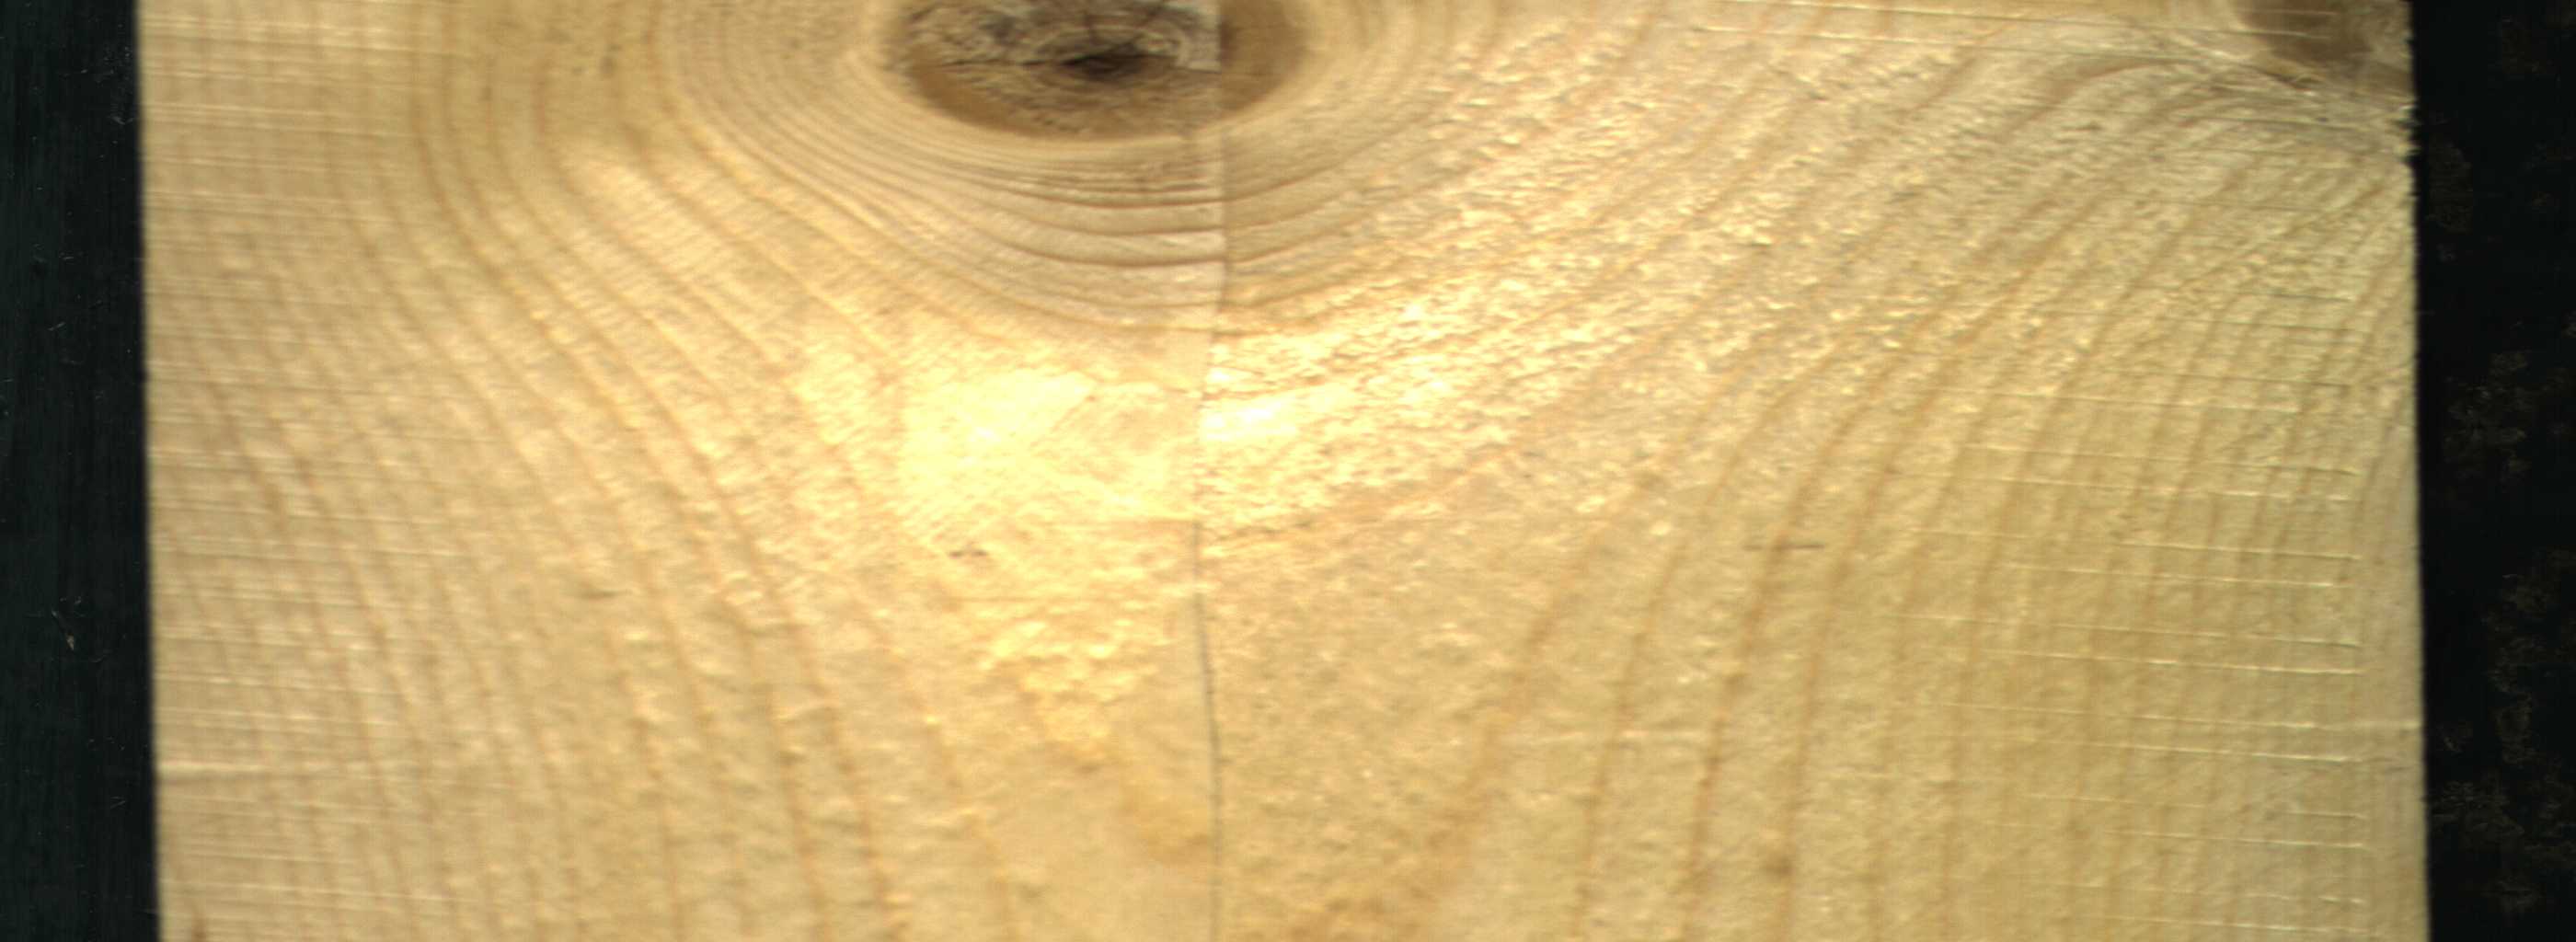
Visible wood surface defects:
knot_with_crack
Live_Knot